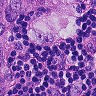
Metastatic tissue present: yes